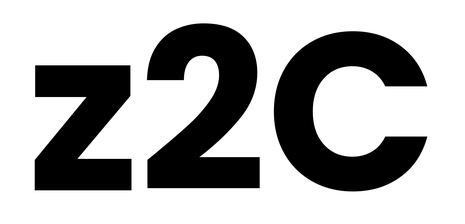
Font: Poppins-Bold